Question: I am trying to compile the following piece of code in Visual Studio 2015 (Community version) but encountering the error shown further down below.
'''
/*****Source Code Start*******/
constexpr char const* GetStatusAsCString(Status compute)
{
switch (compute)
{
case armnn::Status::Success: return "Status::Success";
case armnn::Status::Failure: return "Status::Failure";
default: return "Unknown";
}
}
/*****Source Code End*******/
'''
Error message:
'''
> Error (active) a constexpr function must contain exactly one return
> statement ArmNN_MnistTF_64b c:rmnnrmnn-devenvrmnn\includermnn\TypesUtils.hpp 22
'''
Note that i have made sure of the following settings:
1. Set the compiler front end as Clang in VS 2015:

1. I have set the C++ standard as C++14.
Can anyone please advise me on what else am I missing? Been struggling with this error for sometime now.
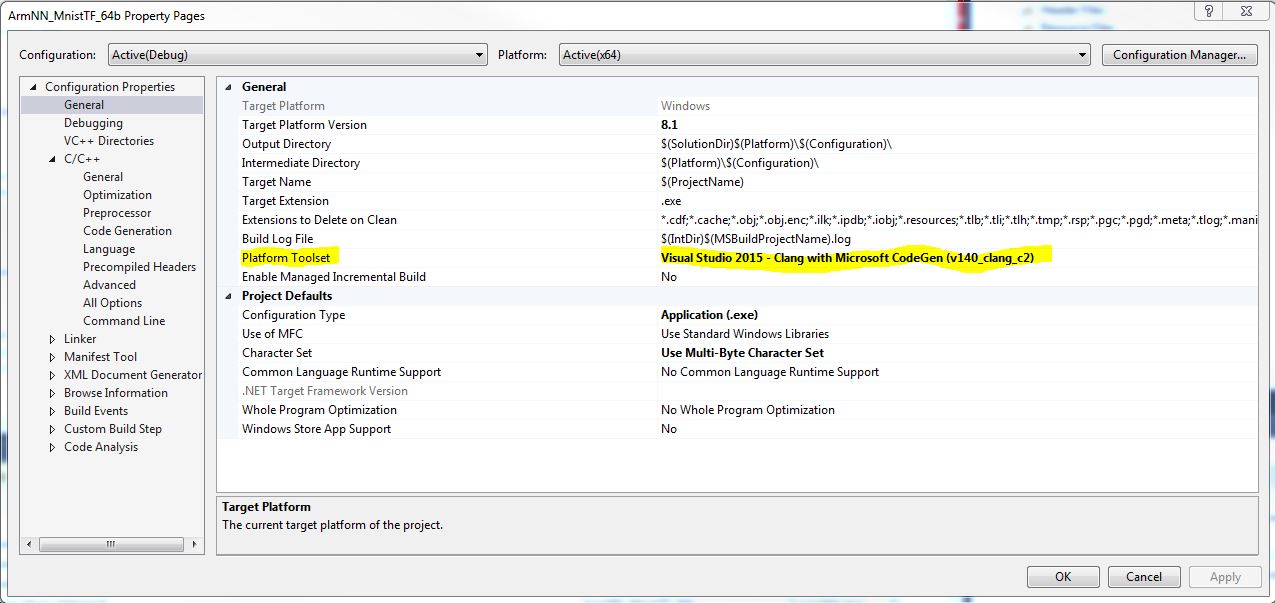
Answer: Visual Studio 2015 does not fully implement C++14 even as of VS 2015 Update 3 although it has a lot of it.
Specifically, <URL>
See <URL>